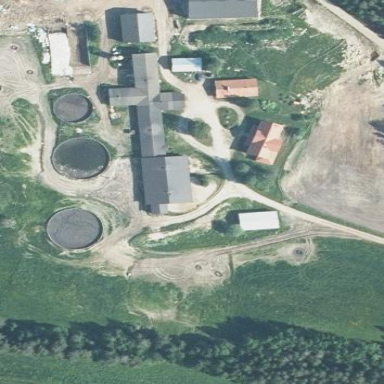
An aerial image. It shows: Farmyard area.